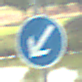
Verkehrszeichen: VorgeschriebeneVorbeifahrtLinks
Umgebung: Outdoor, Nature
Tageszeit: MorningAfternoon
Wetter: PartlyCloudy
Licht: Natural
Jahreszeit: NotSpecified
Kontrast: HighContrast